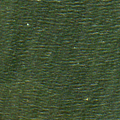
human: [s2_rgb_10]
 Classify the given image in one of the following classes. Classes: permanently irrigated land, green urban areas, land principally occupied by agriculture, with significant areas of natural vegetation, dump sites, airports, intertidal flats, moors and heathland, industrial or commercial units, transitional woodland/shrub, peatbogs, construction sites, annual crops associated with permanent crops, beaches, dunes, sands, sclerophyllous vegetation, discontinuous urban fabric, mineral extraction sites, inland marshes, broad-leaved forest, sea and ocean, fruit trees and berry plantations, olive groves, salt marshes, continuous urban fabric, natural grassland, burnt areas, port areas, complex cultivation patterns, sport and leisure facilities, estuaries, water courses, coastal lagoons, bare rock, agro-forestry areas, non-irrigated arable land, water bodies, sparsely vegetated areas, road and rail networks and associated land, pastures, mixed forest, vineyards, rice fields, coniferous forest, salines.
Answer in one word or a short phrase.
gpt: sea and ocean